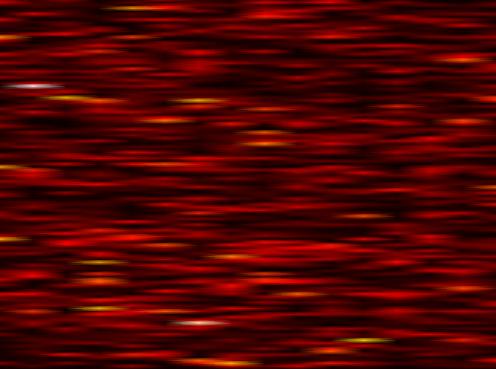
Label: FOFDM